Aerial crown-view tile of a tropical tree (Barro Colorado Island, Panama), acquired 20250616:
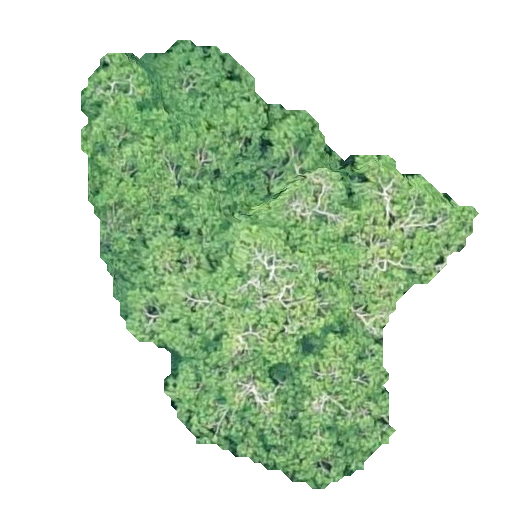
Species: Hura crepitans
GBIF accepted scientific name: Hura crepitans
Crown area: 153.434 m²